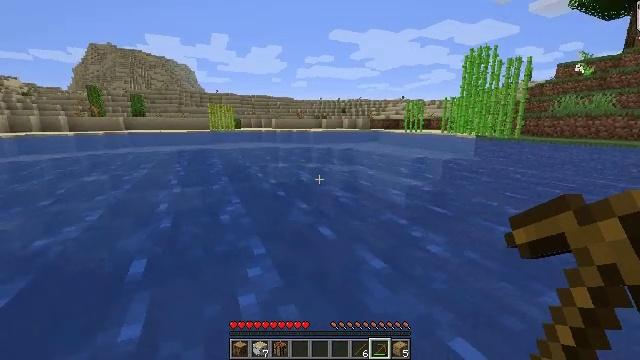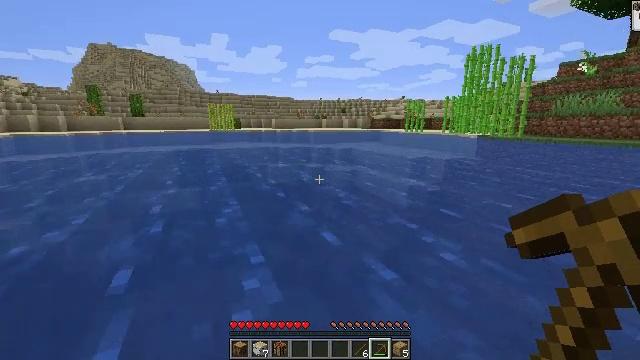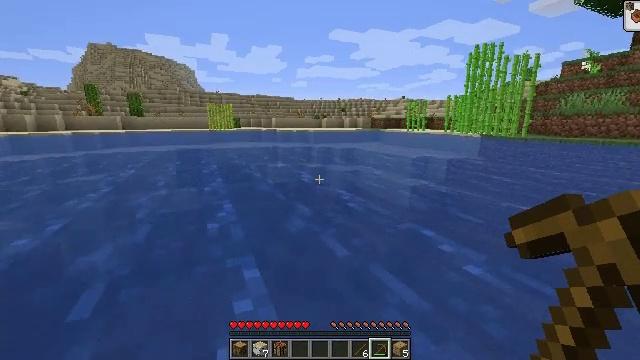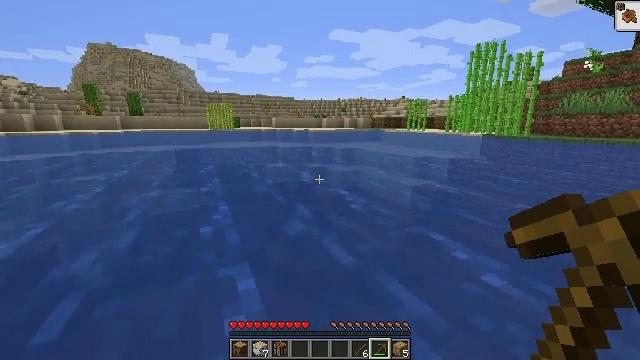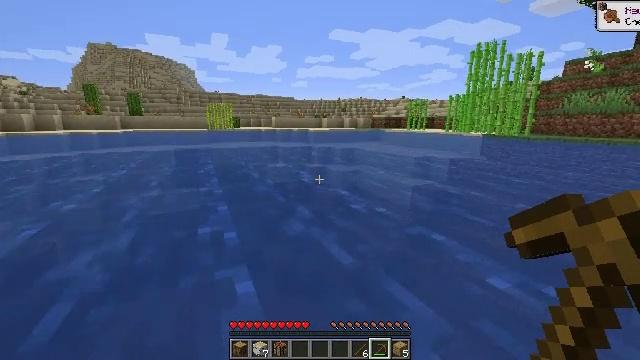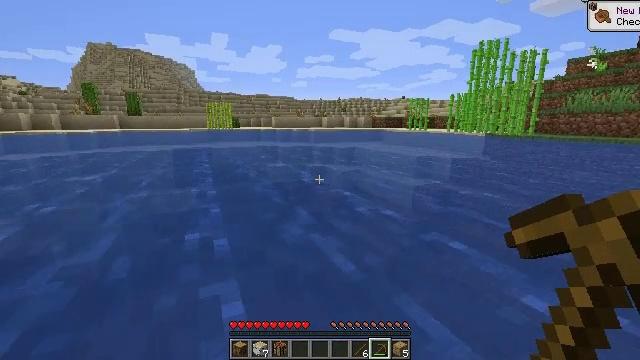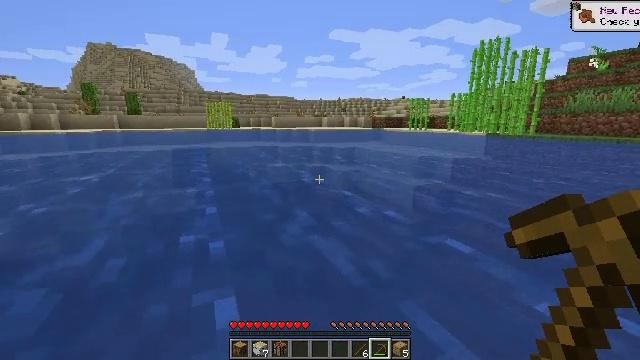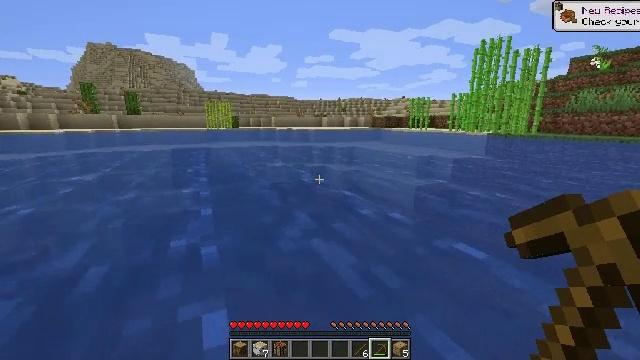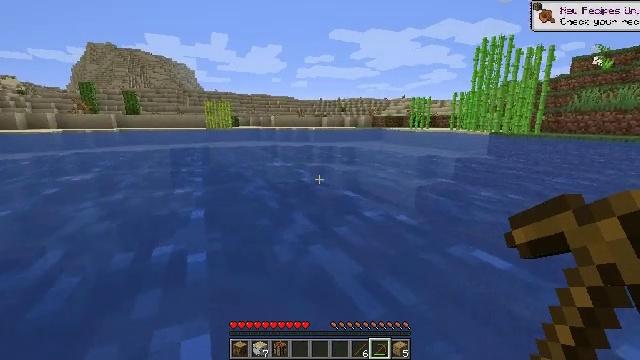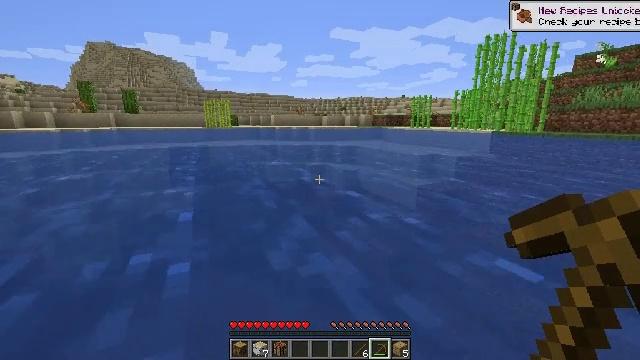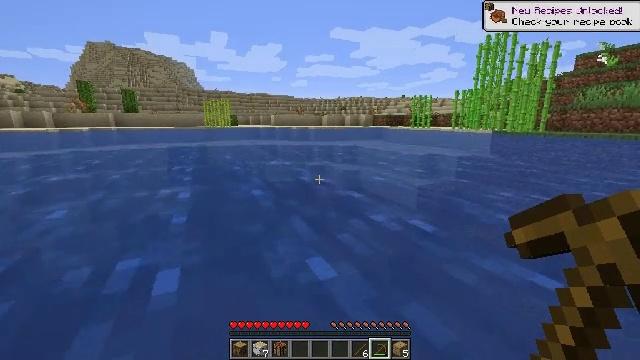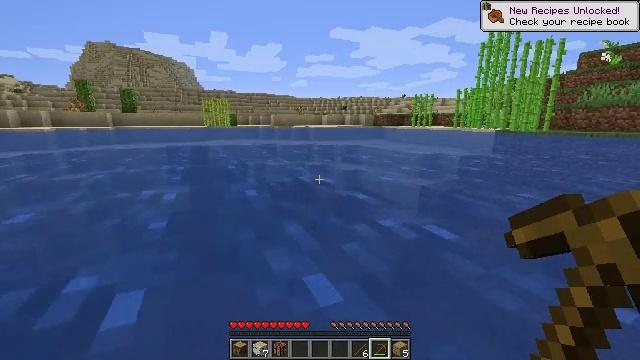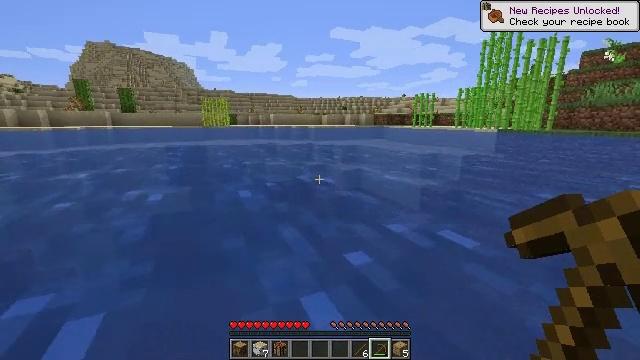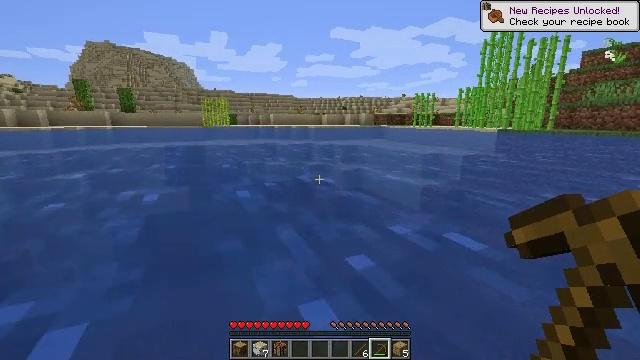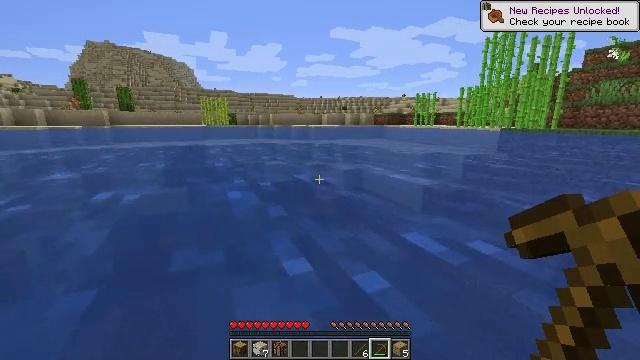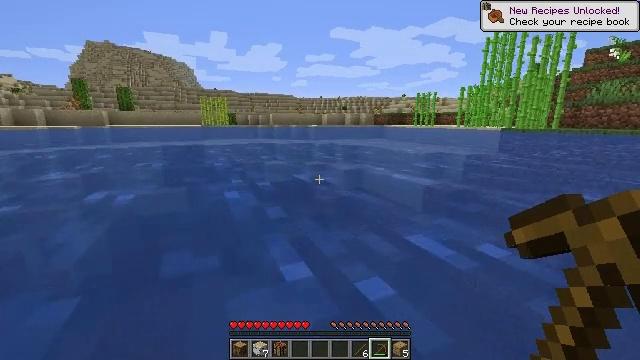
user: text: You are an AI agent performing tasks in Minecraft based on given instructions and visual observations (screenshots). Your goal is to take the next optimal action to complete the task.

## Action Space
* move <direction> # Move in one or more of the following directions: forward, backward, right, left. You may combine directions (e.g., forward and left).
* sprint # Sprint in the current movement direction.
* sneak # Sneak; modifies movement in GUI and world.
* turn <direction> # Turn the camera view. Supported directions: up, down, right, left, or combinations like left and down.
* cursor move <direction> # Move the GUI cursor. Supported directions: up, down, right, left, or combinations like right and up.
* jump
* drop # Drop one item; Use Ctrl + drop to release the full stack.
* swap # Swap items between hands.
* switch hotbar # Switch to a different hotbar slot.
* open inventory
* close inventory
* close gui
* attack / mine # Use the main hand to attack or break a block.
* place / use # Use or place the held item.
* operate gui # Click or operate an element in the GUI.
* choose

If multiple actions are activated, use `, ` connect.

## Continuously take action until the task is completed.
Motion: motion action
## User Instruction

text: Attack the ground to gather sand.
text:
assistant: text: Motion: move forward
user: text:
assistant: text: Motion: move forward
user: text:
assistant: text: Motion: move forward
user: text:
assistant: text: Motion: move forward
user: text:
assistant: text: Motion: move forward
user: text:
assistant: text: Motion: move forward
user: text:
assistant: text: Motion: move forward
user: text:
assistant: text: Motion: move forward
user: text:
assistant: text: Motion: move forward
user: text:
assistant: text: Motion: move forward
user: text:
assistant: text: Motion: move forward
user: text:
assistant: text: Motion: move forward
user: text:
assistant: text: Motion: move forward
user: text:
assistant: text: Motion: move forward
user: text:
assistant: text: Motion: move forward
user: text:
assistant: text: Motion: move forward
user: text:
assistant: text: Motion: move forward
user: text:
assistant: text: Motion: move forward
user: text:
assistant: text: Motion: move forward
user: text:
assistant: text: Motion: move forward
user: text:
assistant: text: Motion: move forward
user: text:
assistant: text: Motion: move forward
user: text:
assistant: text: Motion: move forward, jump
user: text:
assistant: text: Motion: move forward, jump
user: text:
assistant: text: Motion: move forward, jump
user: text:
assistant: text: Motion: move forward, jump
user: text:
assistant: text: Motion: move forward, jump
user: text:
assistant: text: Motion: move forward, jump
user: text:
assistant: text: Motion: move forward, jump
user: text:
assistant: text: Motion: move forward, jump